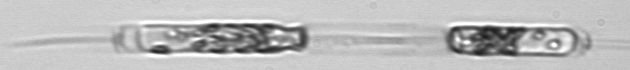
Label: Ditylum_brightwellii